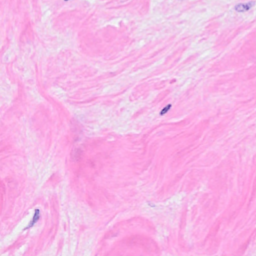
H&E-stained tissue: Breast